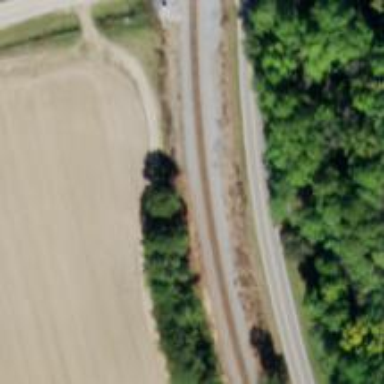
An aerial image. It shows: Railway track.